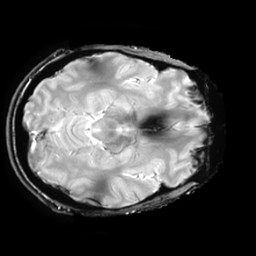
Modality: T2starw
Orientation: axial
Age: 37
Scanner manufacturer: ge
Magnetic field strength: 3 T
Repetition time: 0.65 s
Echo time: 0.02 s